Question: I have a collection (Groups) inside it
fields contain information about users who joined the group,
I want to display to the user all groups he joined.
'''
List groupList = [];
void getAvailableGroups() async {
await _fireStore
.collection('Groups')
.get()
.then((value) {
groupList = value.docs;
});
}
'''

I tried to convert from map into array but it gives me array within map this is my code
'''
Future createGroup() async{
GroupRoomModel newGroup = GroupRoomModel(
groupName: groupName.text,
groupRoomId: uuid.v1(),
owner: userModel.uid,
membersList: controller.membersList,
membersListUid: controller.membersListUid.cast() // like this
);
}
...
'''
Also I tried
'''
Future createGroupFunc() async{
GroupRoomModel newGroup = GroupRoomModel(
groupName: groupName.text,
groupRoomId: uuid.v1(),
owner: userModel.uid,
membersList: controller.membersList,
membersListUid: controller.membersListUid.map((e)=> e).toList()
);
...
'''
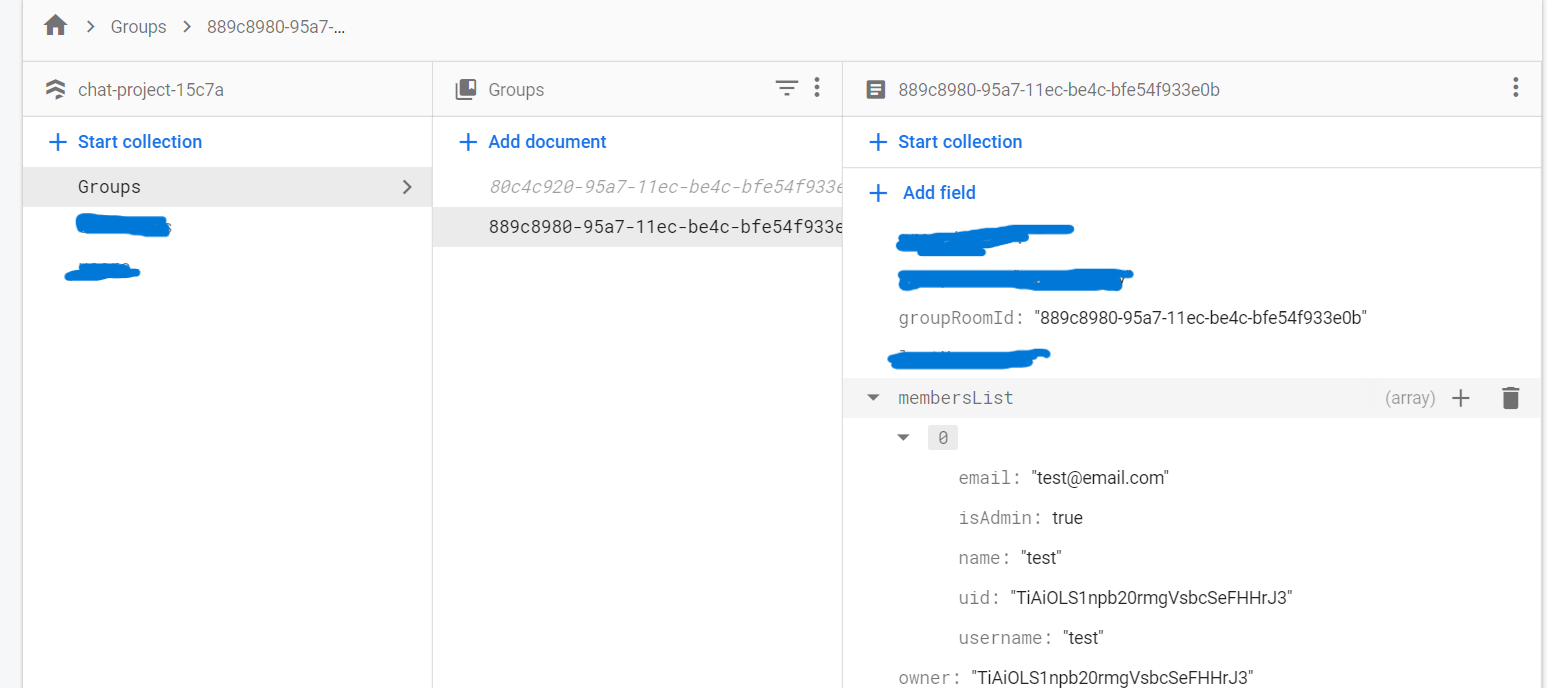
Answer: It might be tempting to try filtering based on something like this:
'''
_fireStore
.collection('Groups')
.where('membersList', arrayContains: 'test@email.com')
'''
This won't work though, as 'arrayContains' only finds something a match when it matches a item in the array. You can't use 'arrayContains' to match just a subset of an item.
The common solution is to add an additional array field to your documents with just the property you want to be able to query on. For example:
'''
memberEmails: ['test@email.com', 'test@example.com']
'''
With such an addition field, you can query with:
'''
_fireStore
.collection('Groups')
.where('memberEmails', arrayContains: 'test@email.com')
'''